Field crop: maize
Growth stage: 2
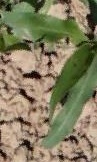
Species: maize